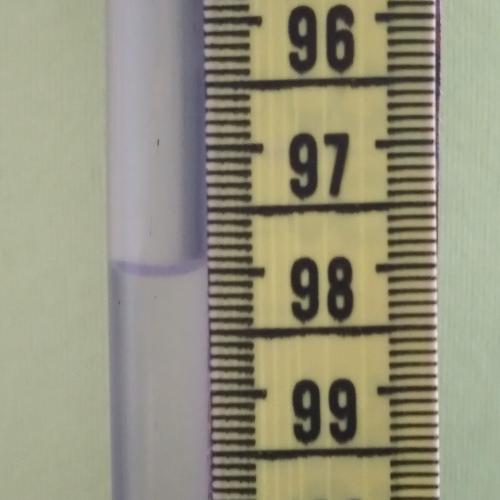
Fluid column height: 98.0 cm